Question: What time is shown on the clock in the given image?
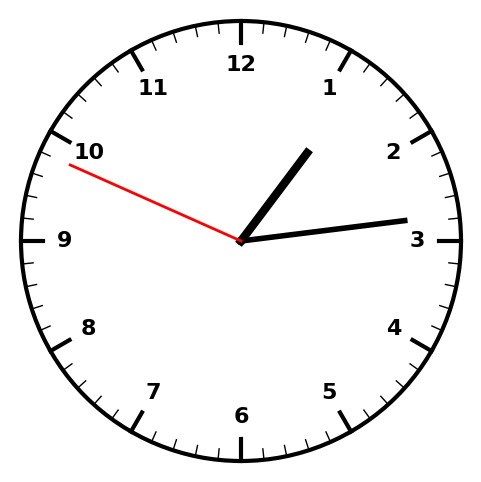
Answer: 01:13:49